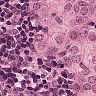
Metastatic tissue present: yes